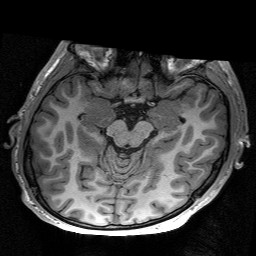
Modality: T1w
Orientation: coronal
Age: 18
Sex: male
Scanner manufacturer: siemens
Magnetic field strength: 3 T
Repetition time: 2.53 s
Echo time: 0.00267 s